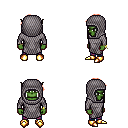
a pixel art fantasy rpg character, male body template, orc, green skin, chain mail, magenta pants, red long mohawk hairstyle, chain hood, bracelets, gold boots, four views (front, back, left, right), 2x2 character sprite sheet, small pixel art, hard edges, no anti-aliasing